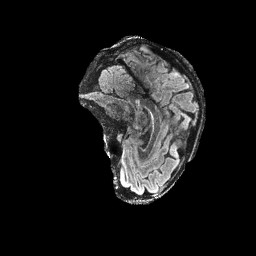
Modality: FLAIR
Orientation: sagittal
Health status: ill
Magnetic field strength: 3 T